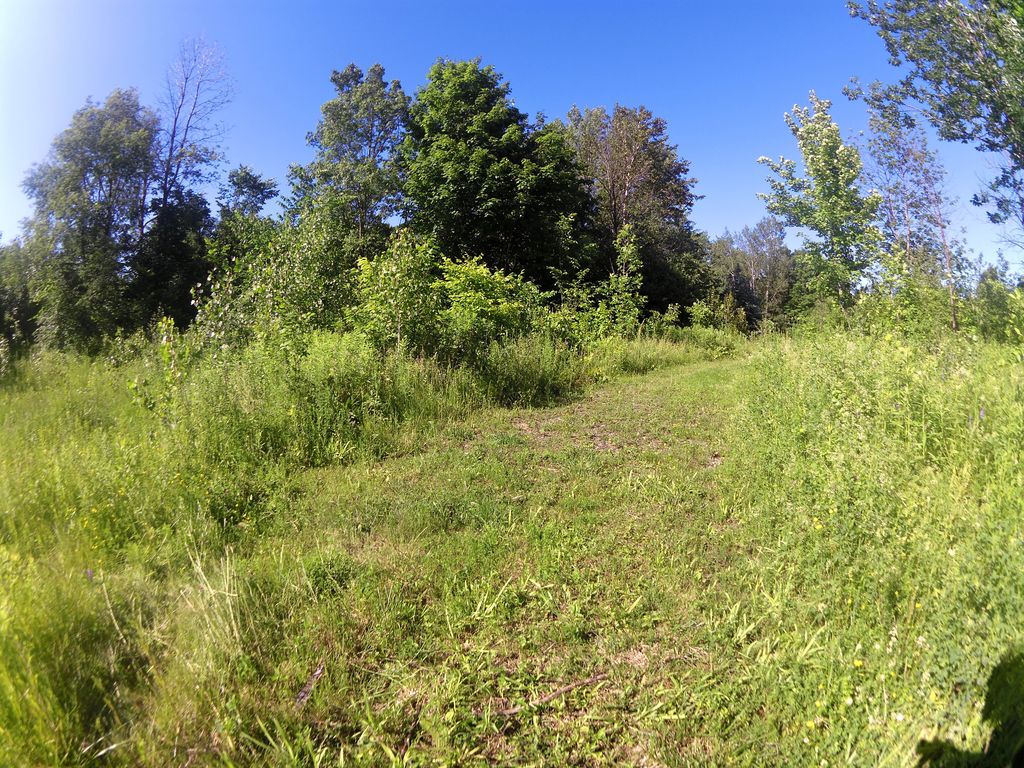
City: ottawa-gatineau